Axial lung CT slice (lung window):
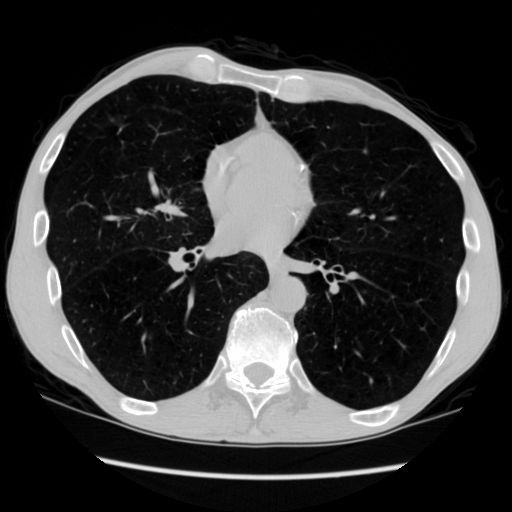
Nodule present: no